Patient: sex F, age 51
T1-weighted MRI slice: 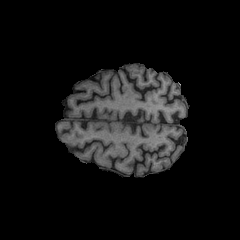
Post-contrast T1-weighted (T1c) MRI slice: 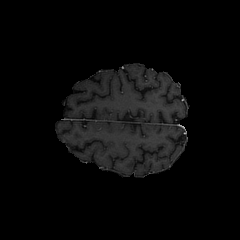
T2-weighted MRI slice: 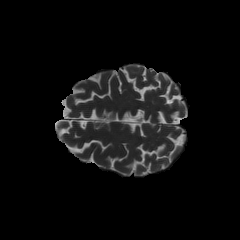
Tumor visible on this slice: no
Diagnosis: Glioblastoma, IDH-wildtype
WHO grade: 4